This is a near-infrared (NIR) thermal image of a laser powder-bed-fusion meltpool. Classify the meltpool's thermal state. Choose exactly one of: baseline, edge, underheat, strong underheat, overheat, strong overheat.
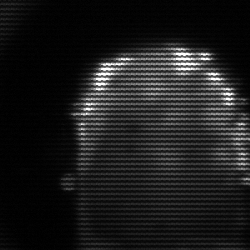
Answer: baseline